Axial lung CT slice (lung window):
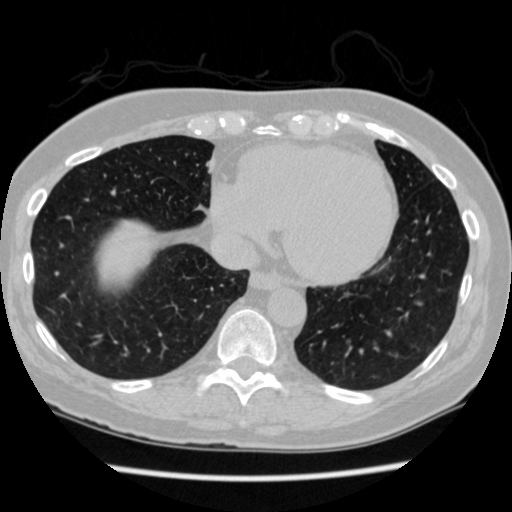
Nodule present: no